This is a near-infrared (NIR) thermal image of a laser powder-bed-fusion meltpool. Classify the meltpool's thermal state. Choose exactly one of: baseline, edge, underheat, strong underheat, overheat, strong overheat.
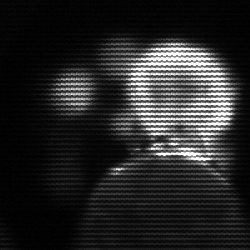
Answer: baseline